Interaction volume radius: 10 \u00c5
Interaction volume height: 20 \u00c5
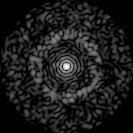
Disorder parameter: 0.8529